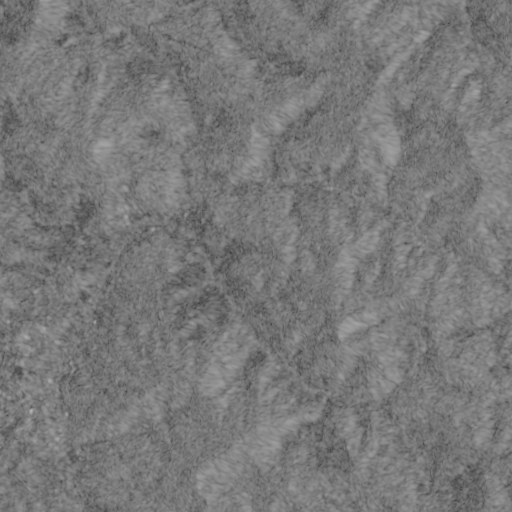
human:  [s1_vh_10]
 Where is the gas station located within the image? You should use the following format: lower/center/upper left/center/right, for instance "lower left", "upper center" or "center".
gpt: The gas station is located in the lower left of the image.
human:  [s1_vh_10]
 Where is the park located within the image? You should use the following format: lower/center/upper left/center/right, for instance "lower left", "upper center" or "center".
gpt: The park is located in the lower left of the image.
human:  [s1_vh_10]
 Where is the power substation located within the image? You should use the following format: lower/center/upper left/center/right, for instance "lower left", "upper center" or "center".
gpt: The power substation is located in the center left of the image.
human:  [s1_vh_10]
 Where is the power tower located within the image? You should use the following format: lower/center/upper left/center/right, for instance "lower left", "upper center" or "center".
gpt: The power tower is located in the lower left of the image.
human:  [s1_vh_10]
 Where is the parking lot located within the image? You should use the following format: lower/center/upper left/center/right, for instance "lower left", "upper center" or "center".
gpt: There is no parking lot in the image.

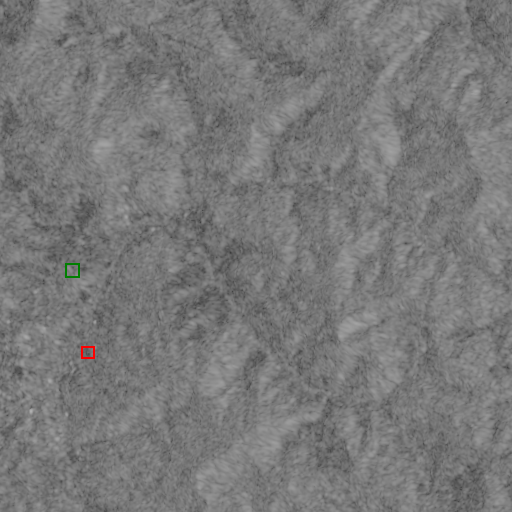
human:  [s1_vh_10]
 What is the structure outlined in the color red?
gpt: The structure outlined in red is a park.
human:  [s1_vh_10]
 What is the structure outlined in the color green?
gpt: The structure outlined in green is a power substation.
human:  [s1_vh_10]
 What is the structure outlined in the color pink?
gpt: There is no pink outline.